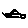
Label: car